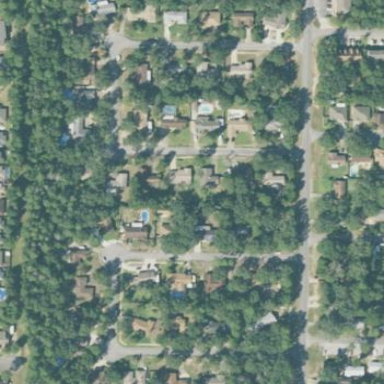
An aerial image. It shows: Single-family residential area.